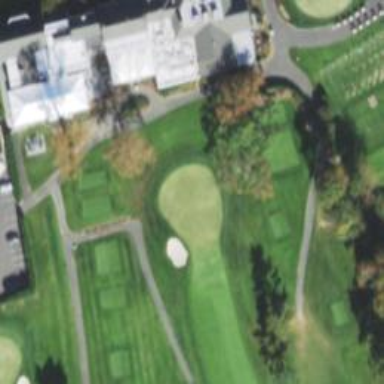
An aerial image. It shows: Golf hole.